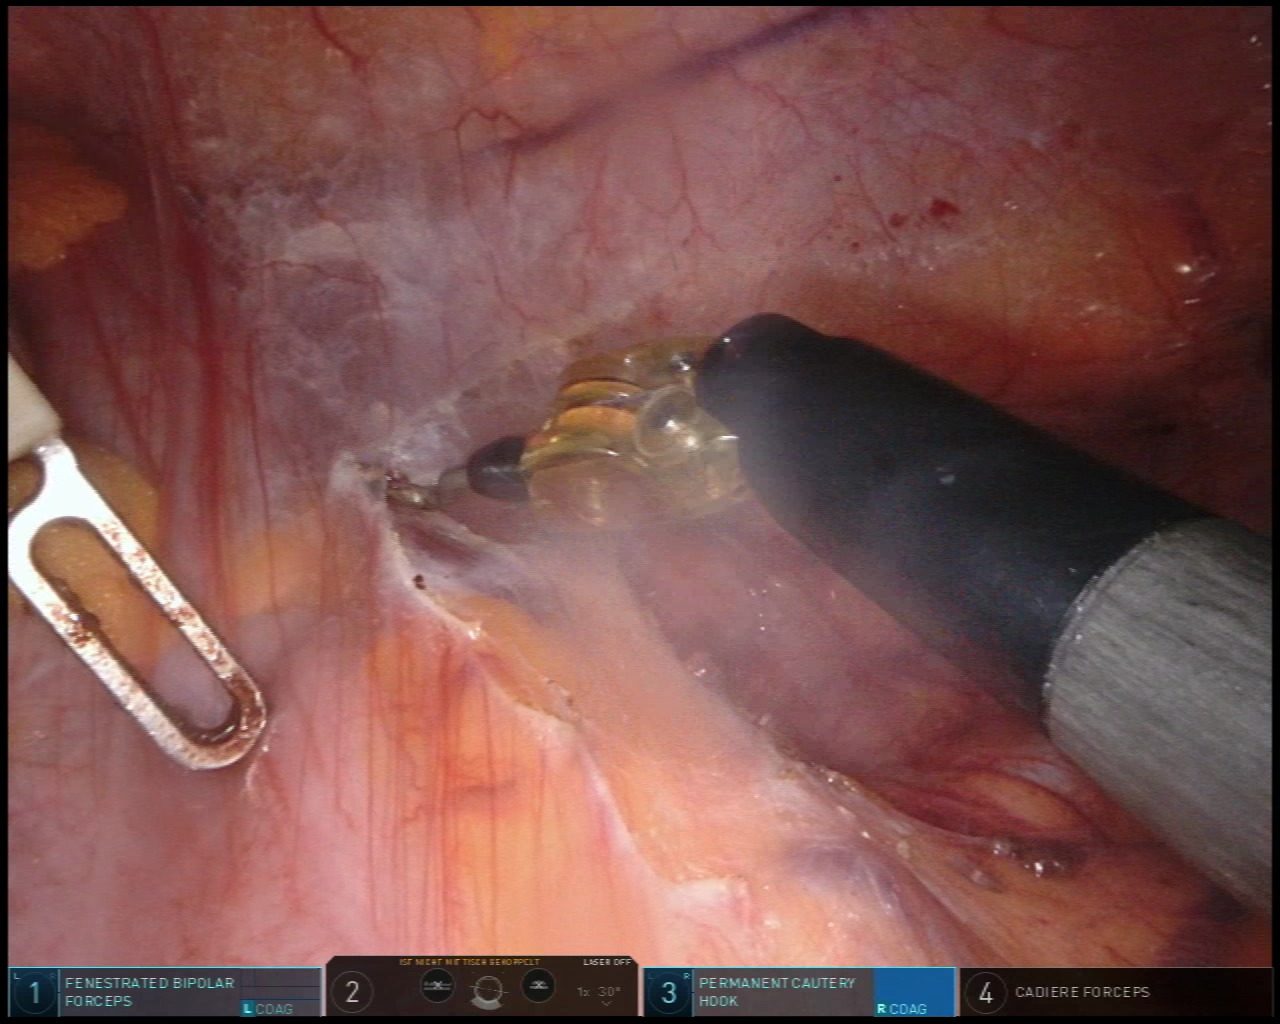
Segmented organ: abdominal_wall
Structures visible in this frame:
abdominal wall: yes
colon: yes
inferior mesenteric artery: no
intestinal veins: no
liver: no
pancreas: no
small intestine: no
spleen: no
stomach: no
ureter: no
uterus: no
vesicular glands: no